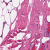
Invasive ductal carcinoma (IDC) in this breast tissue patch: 1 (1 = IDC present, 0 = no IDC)